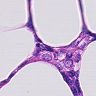
Metastatic tissue present: yes